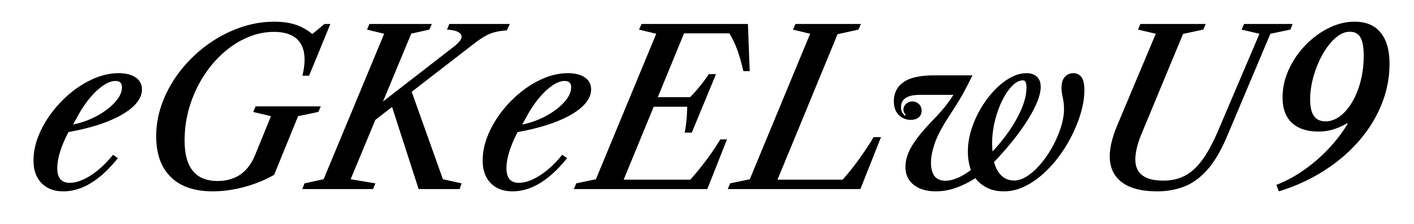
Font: LibreCaslonText-Italic_Medium_Italic